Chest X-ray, PA view. Patient: 35 years old, sex F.
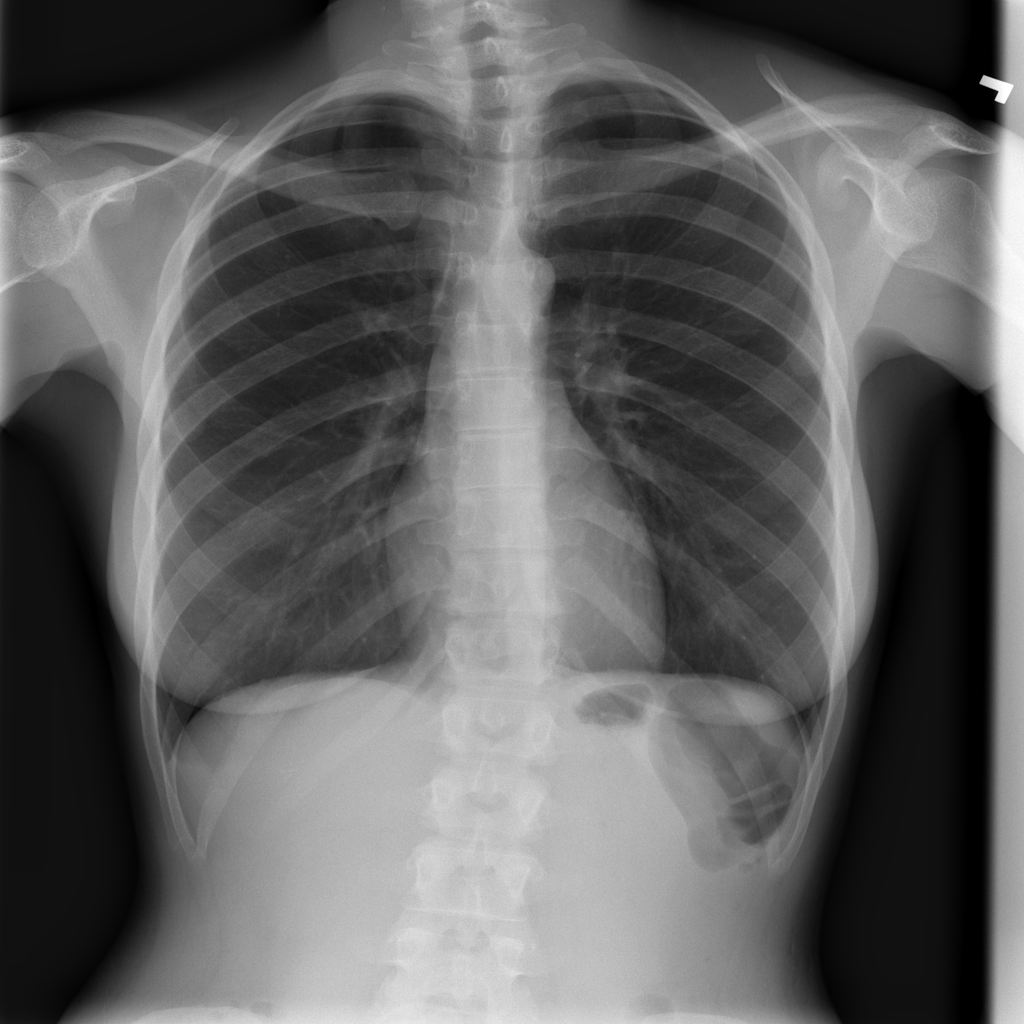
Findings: No Finding